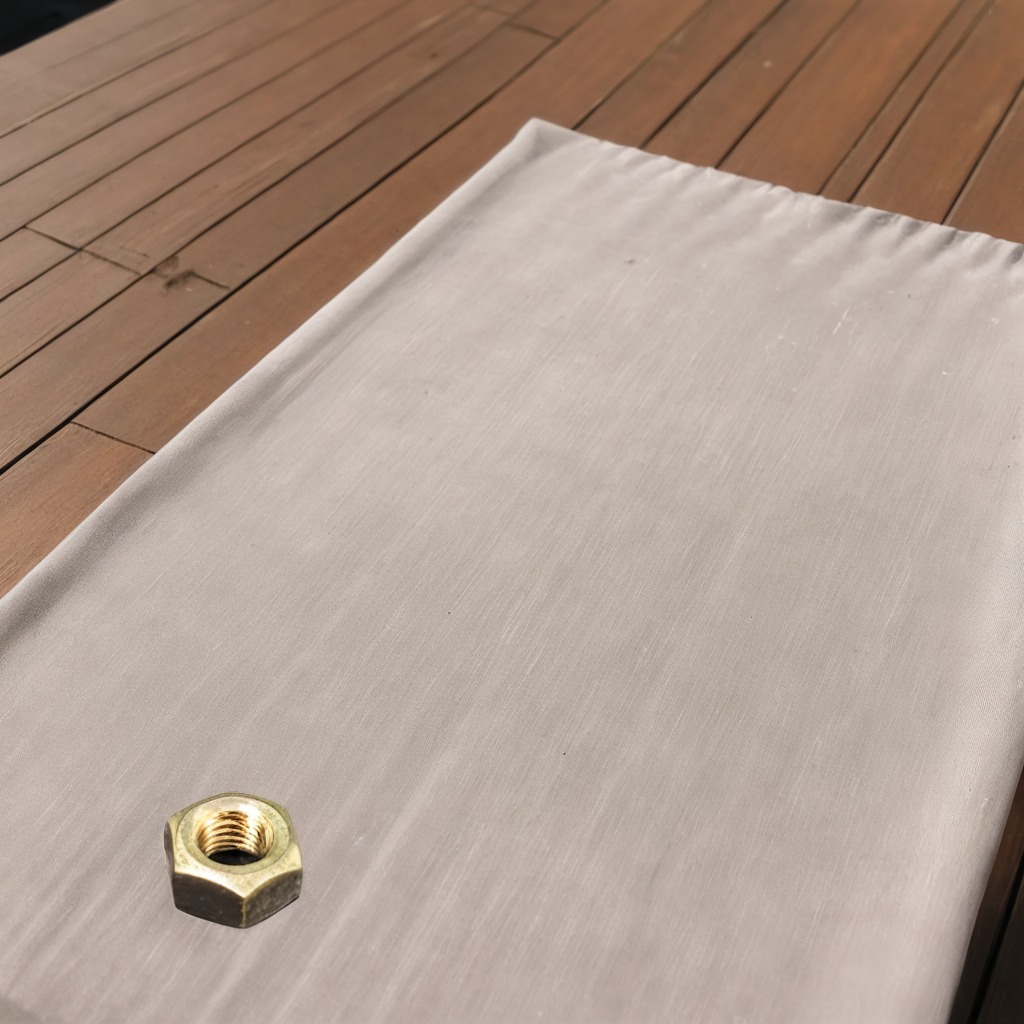
A metal nut lies on a wooden table in an outdoor workshop during daytime bright natural light soft shadows worn but beneath the cloth